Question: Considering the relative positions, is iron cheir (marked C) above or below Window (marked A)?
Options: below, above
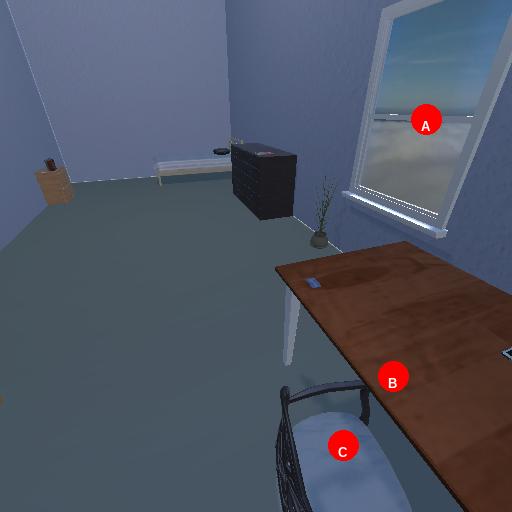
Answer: below